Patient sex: M
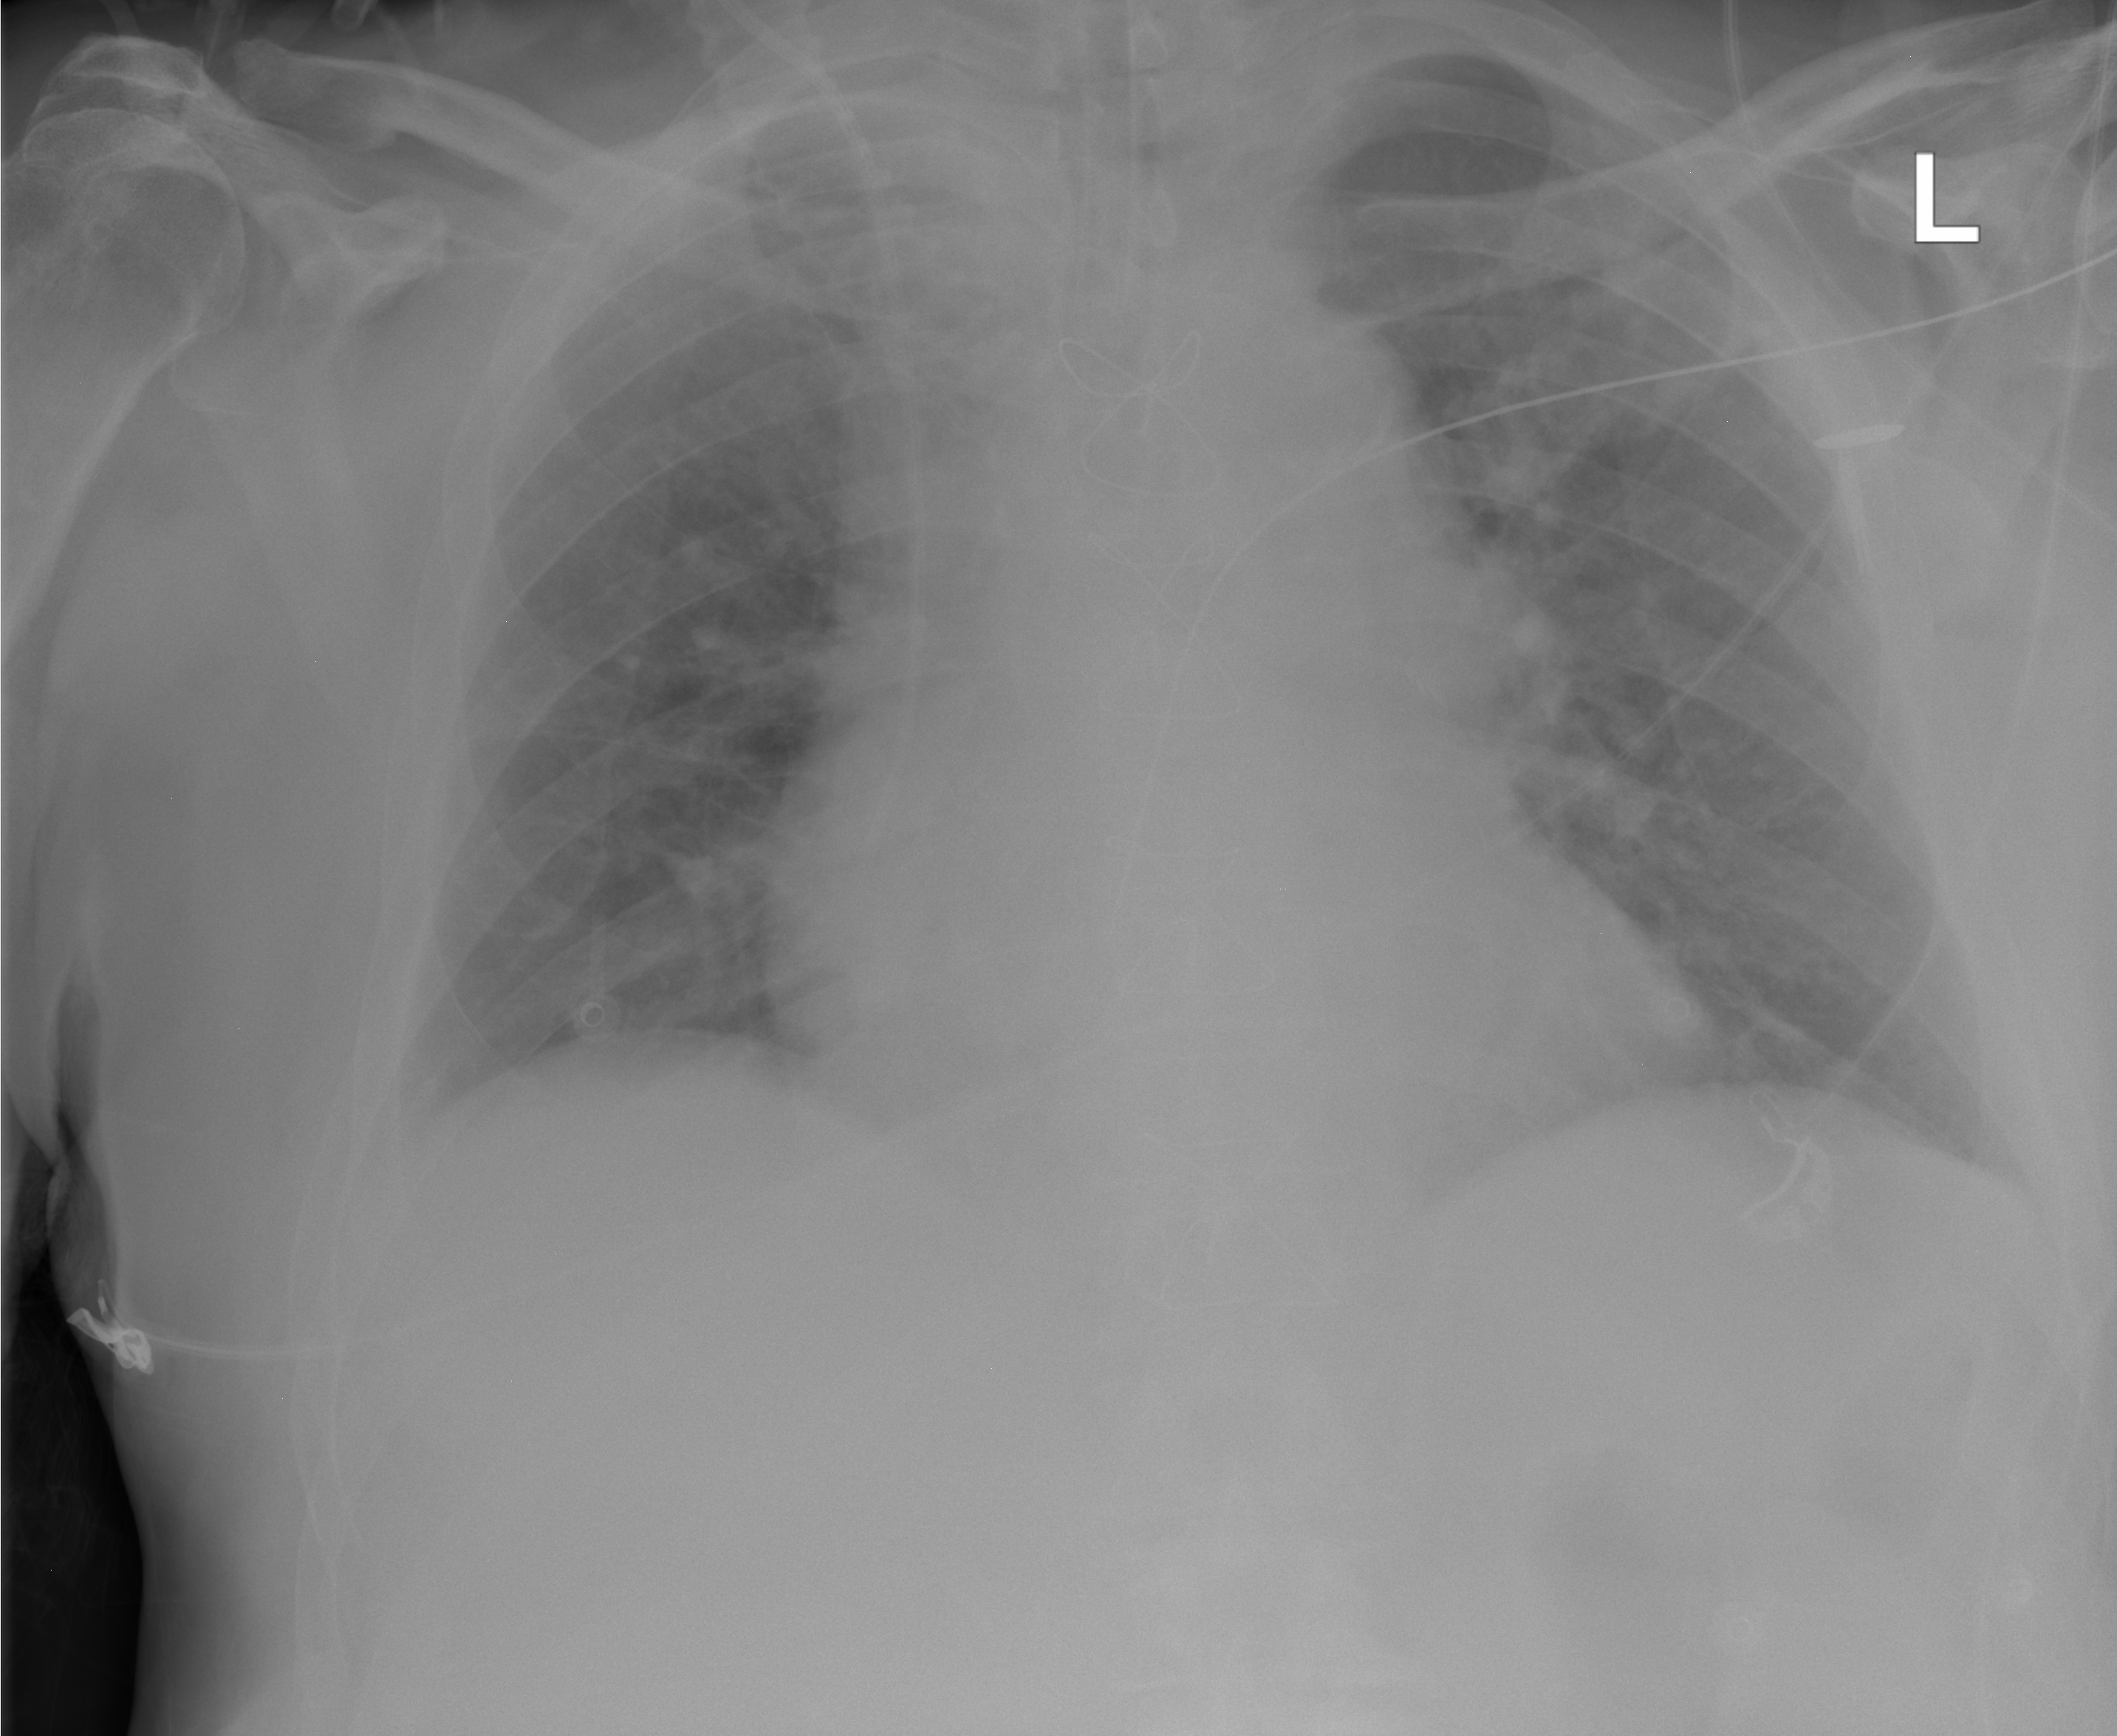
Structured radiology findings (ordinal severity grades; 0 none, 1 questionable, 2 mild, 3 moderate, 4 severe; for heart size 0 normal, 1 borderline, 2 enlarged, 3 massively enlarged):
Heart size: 2
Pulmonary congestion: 2
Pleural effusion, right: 0
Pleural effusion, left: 0
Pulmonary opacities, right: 0
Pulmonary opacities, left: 0
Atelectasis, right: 0
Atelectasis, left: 0